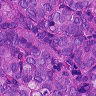
Metastatic tissue present: yes